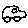
Label: car